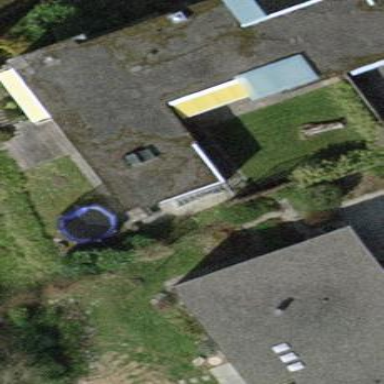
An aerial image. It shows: Simple house.